Question: I had applied color to a ccsprite. The sprite is initilize with an image of green color. After then i applied red color to it. Now how to remove the red color and bring it back to original image color?
Suppose this is the original image

Now when i apply red color to it, it is colored as red. My question is
The code i use is
'''
CCSprite *ballSprite=[[CCSprite alloc]initWithFile:@"ball.png"];
ballSprite.color=ccRED;
'''
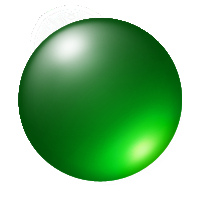
Answer: Simple:
'''
allSprite.color = ccWHITE;
'''